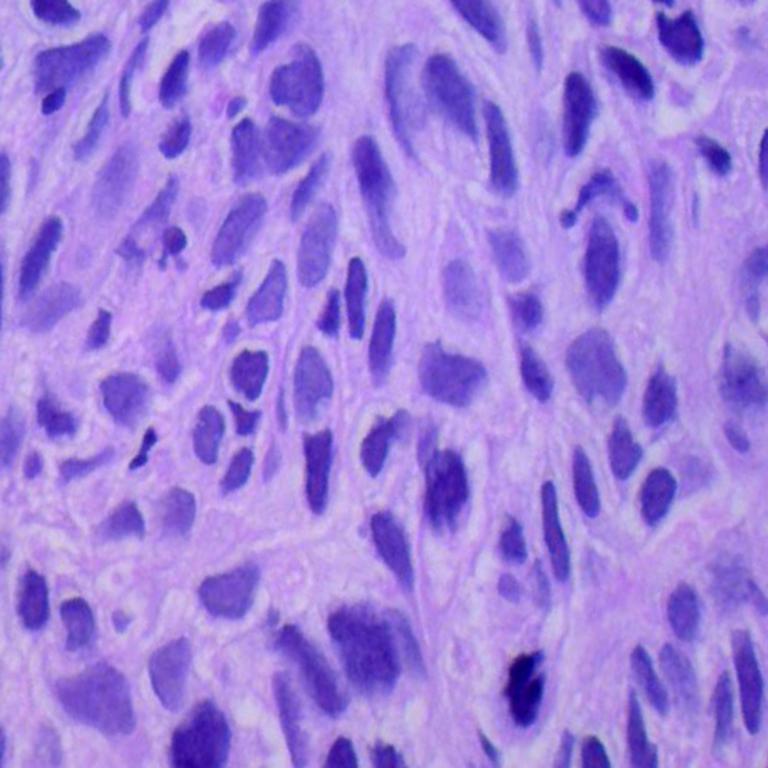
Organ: lung
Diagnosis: squamous carcinomas